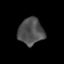
Tissue: prostate
Cell type: T cells
Senescence score: 0.8079
Nuclear area (px): 652
Mean DAPI intensity: 78.876